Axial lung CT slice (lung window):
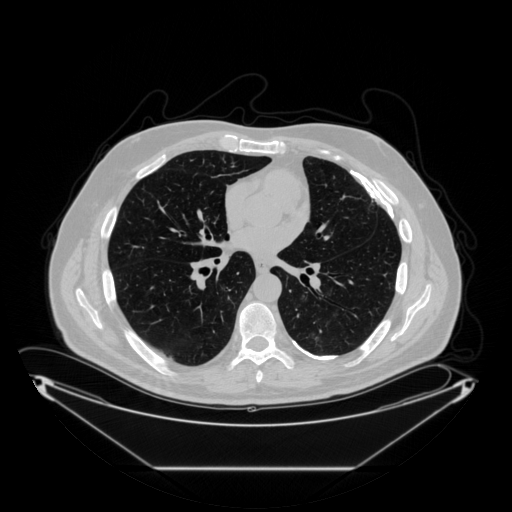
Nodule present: no